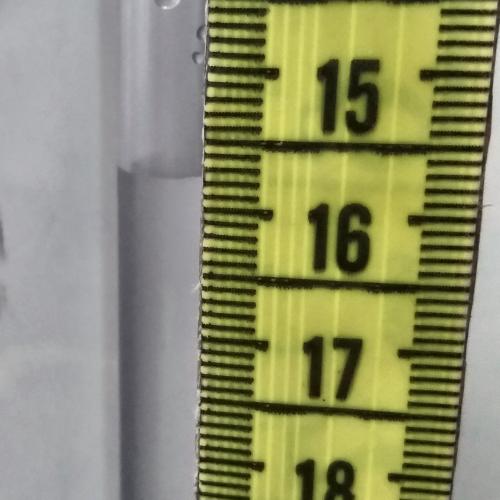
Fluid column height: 15.7 cm